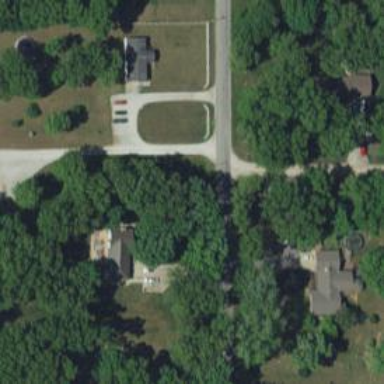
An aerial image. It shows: Residential road.